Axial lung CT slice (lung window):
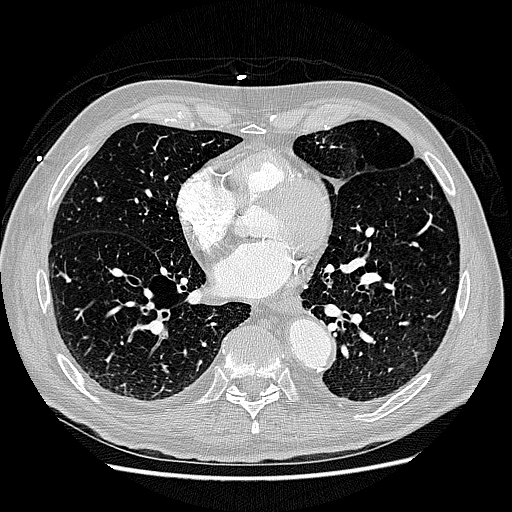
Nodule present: no